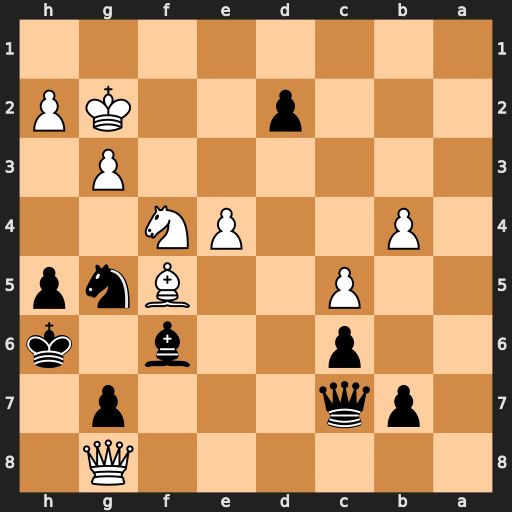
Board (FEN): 6Q1/1pq3p1/2p2b1k/2P2Bnp/1P2PN2/6P1/3p2KP/8
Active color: b
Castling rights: -
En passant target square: -
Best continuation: Qd8 Qxd8 Bxd8